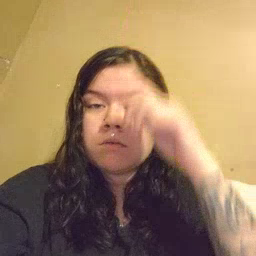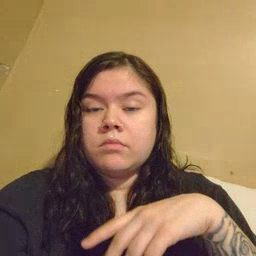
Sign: dad